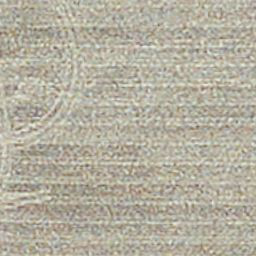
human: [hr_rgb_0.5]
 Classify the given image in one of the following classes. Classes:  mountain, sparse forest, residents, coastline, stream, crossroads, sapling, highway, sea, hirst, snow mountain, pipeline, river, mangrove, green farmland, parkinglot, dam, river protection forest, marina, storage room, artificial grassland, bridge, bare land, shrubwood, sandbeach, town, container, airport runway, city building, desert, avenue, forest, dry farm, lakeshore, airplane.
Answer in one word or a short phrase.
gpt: dry farm